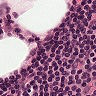
Metastatic tissue present: no